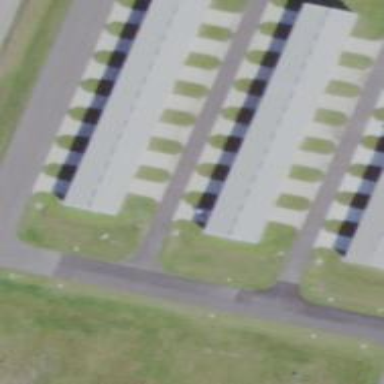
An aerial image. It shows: Image of taxiway at airport.